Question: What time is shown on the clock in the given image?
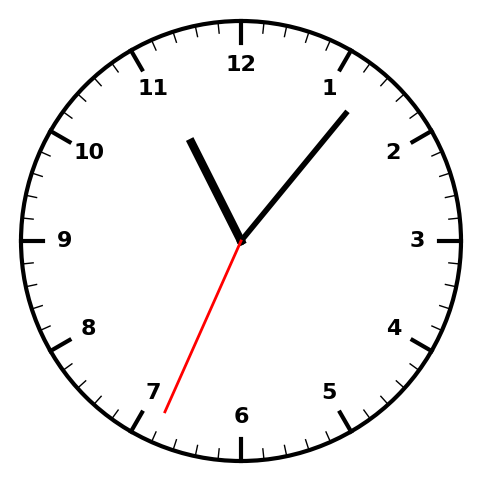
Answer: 11:06:34